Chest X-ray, PA view. Patient: 14 years old, sex F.
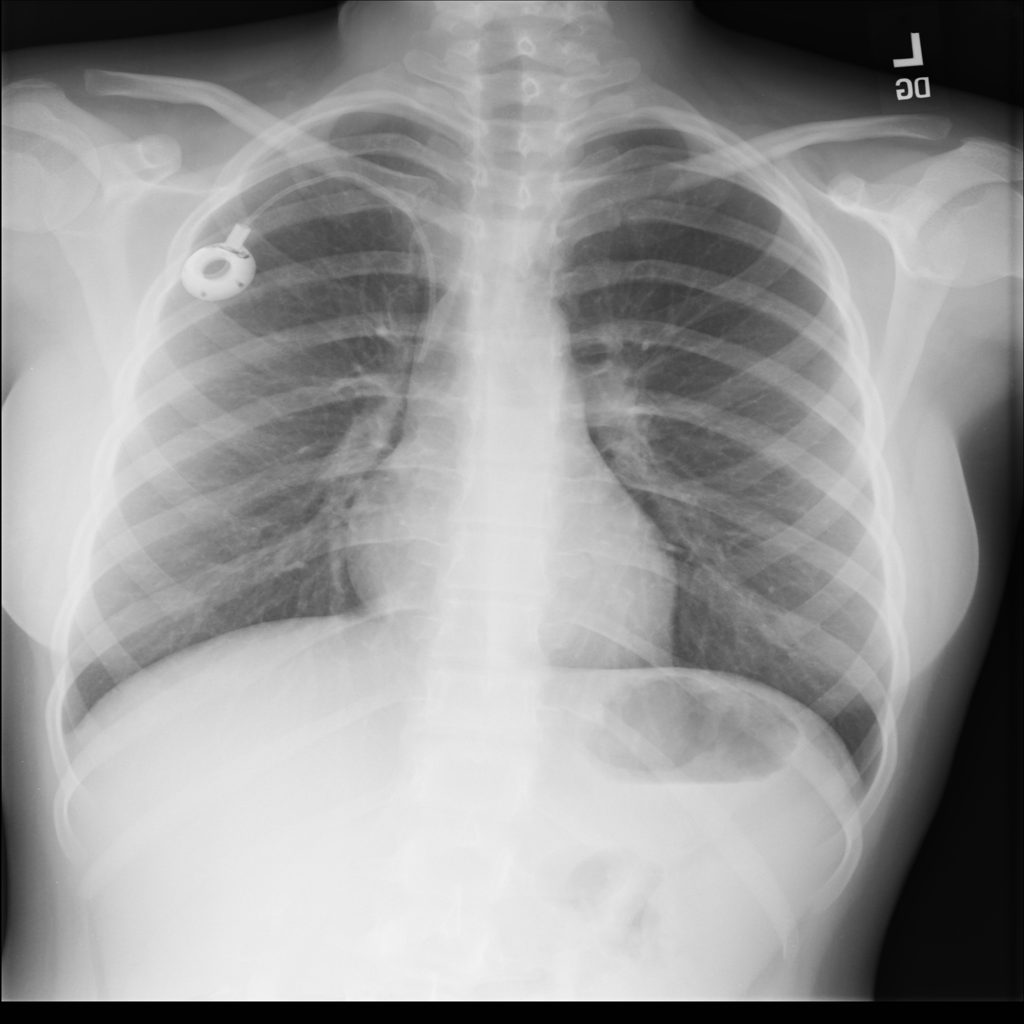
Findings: No Finding